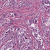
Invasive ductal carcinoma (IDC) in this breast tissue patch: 1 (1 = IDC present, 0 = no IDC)